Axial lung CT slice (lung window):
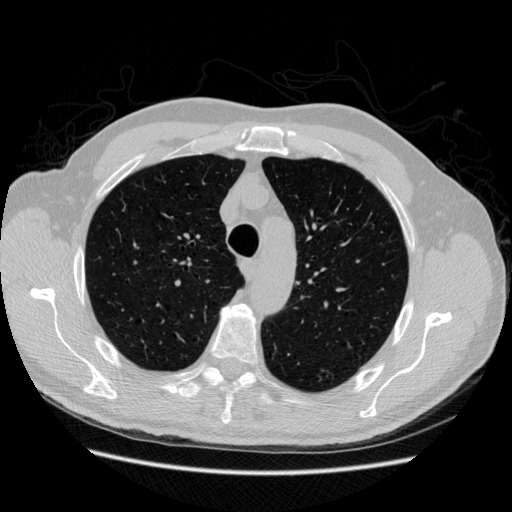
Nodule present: no